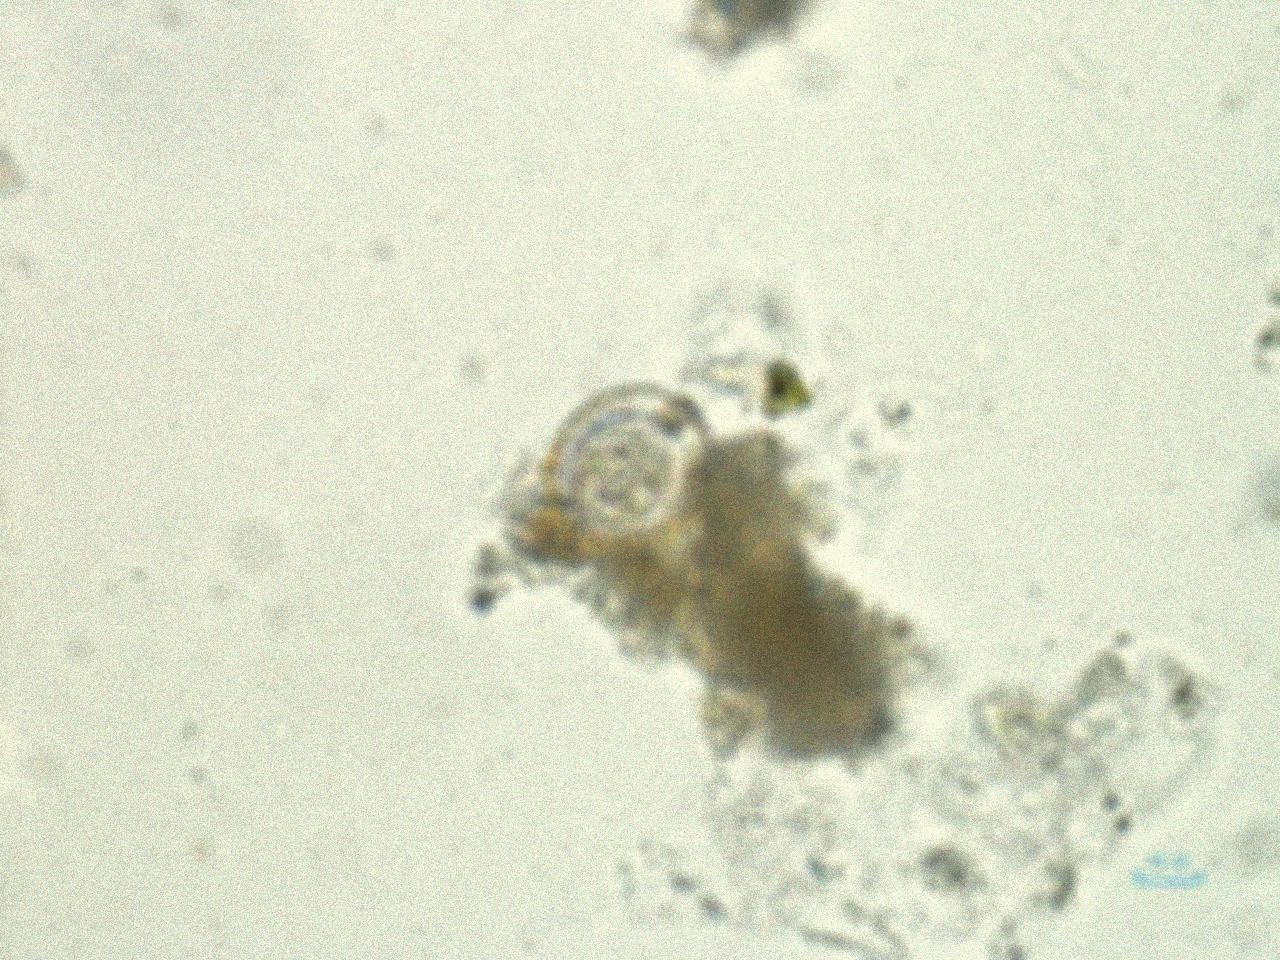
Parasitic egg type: Hymenolepis nana